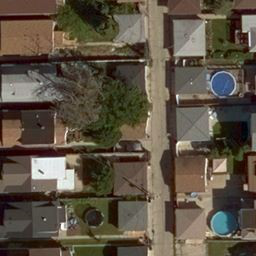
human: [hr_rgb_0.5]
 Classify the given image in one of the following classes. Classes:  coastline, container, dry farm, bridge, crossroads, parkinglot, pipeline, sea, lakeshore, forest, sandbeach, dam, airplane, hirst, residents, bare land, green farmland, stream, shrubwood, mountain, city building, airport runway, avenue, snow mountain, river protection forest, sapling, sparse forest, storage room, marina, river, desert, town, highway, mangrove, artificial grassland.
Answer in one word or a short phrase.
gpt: residents